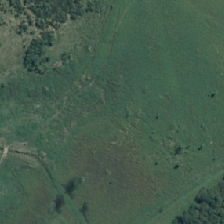
Land cover: deciduous_hardwood